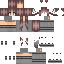
A female human skin with medium skin, wearing brown long hair dressed in a blue hoodie and brown pants, featuring a closed mouth.